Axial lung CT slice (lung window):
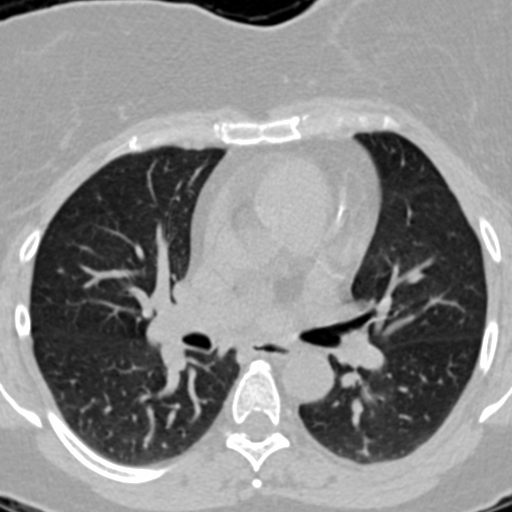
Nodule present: no